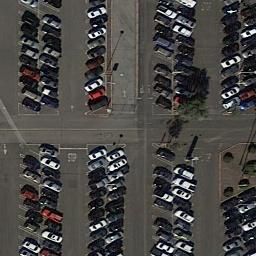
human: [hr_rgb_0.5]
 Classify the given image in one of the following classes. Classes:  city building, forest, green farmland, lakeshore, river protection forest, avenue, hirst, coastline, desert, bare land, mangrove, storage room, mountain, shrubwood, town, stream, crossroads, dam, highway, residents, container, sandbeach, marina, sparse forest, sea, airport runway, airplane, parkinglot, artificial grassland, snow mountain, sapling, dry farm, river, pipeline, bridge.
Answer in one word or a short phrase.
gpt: parkinglot